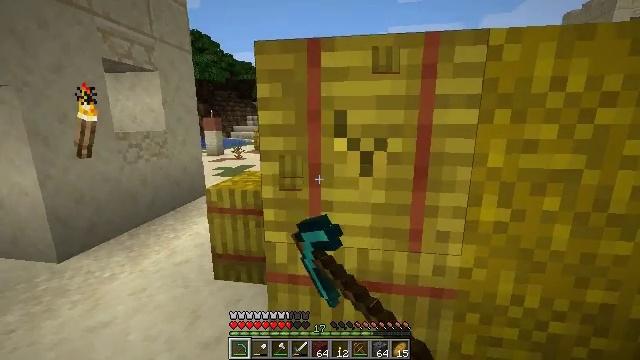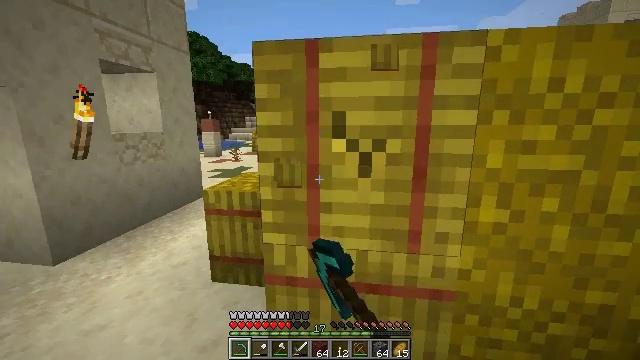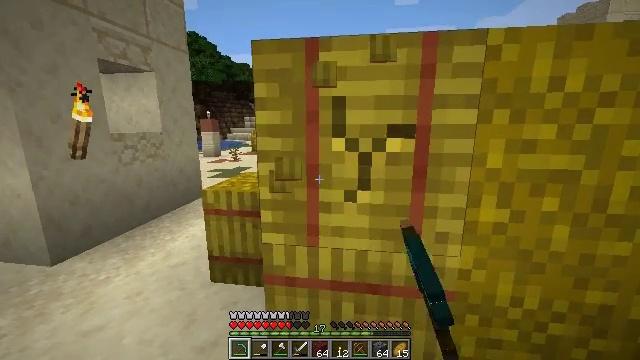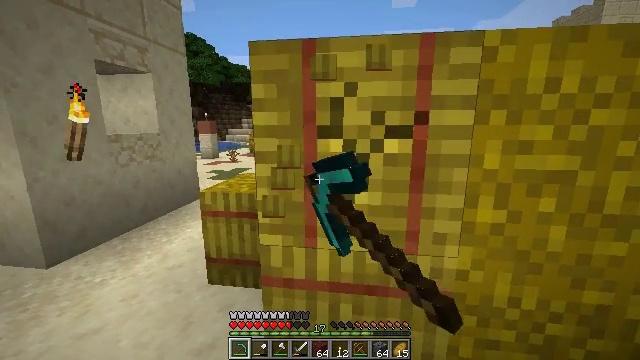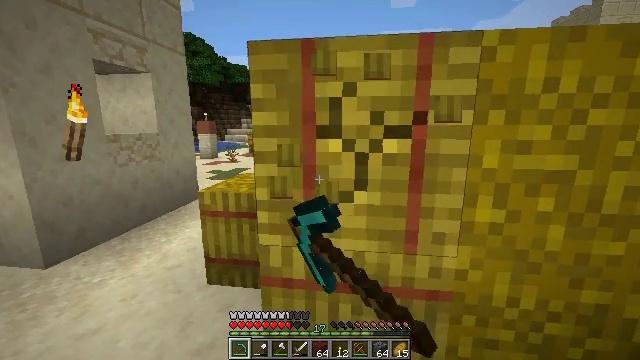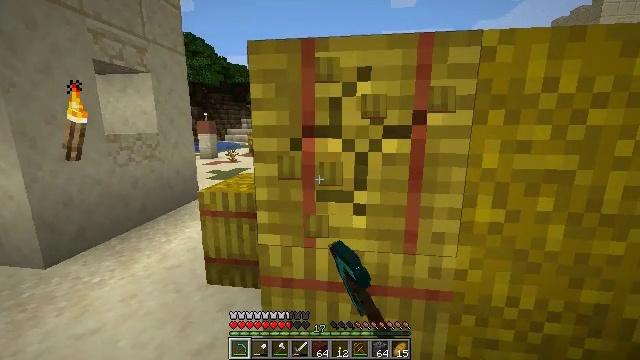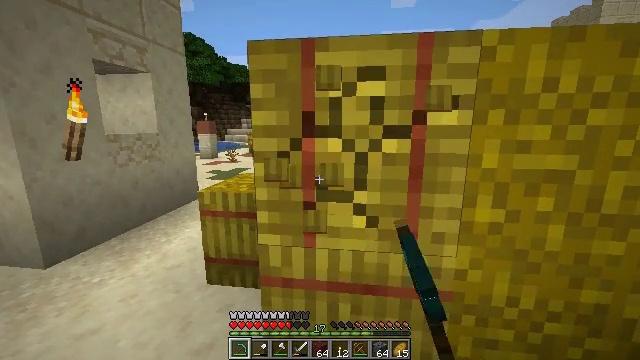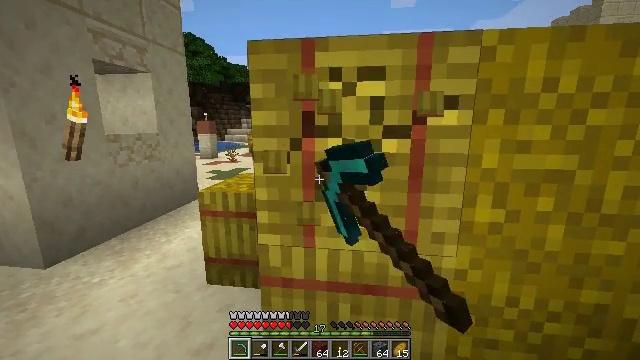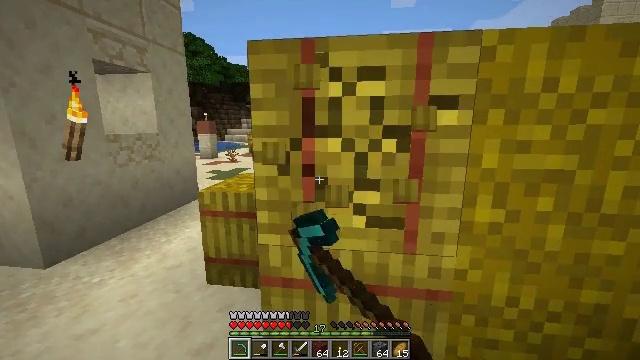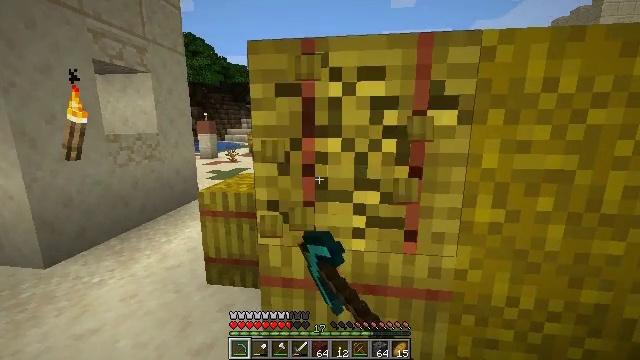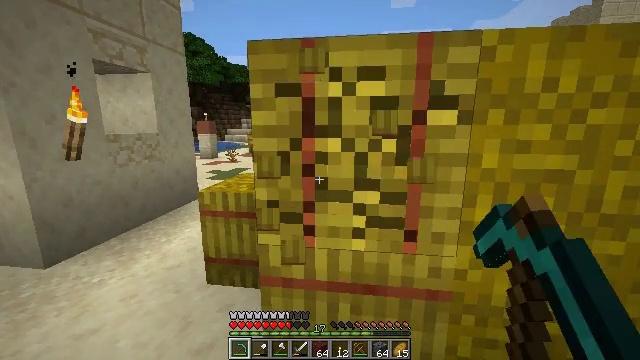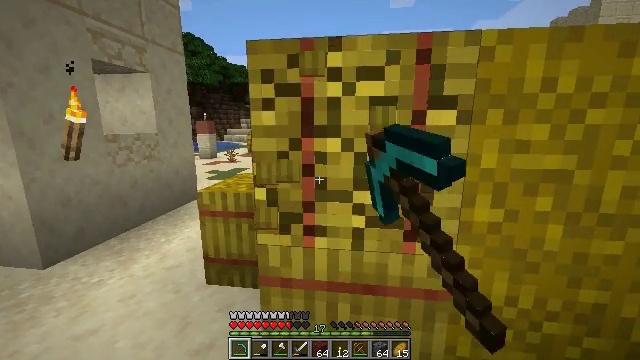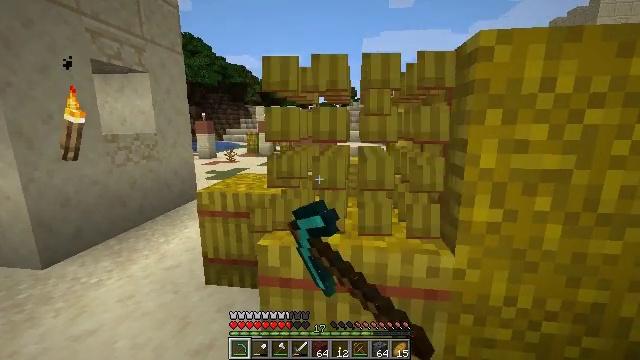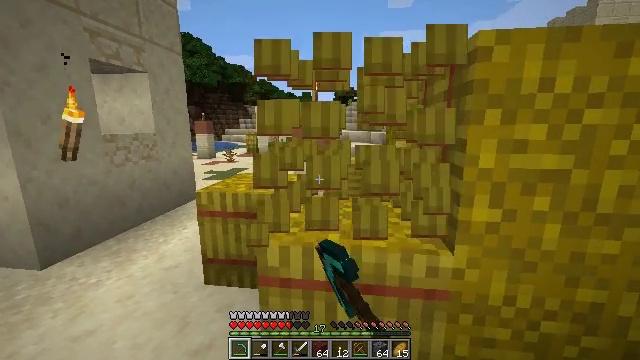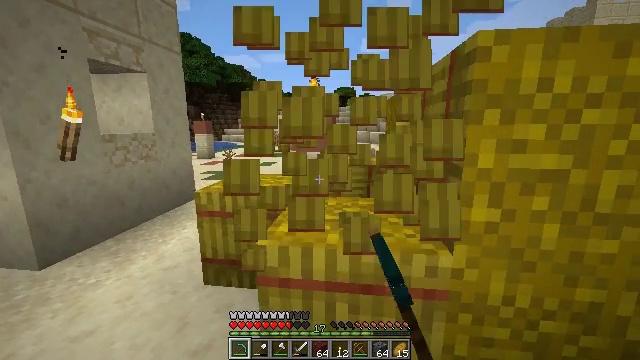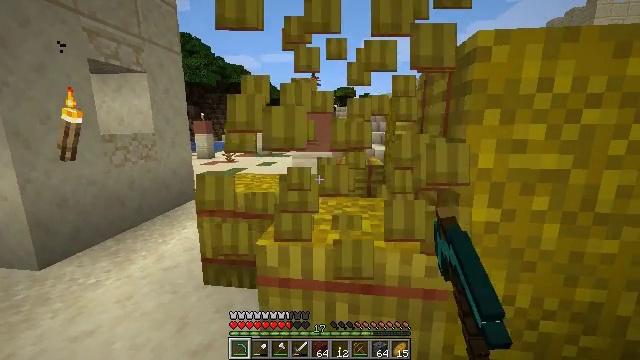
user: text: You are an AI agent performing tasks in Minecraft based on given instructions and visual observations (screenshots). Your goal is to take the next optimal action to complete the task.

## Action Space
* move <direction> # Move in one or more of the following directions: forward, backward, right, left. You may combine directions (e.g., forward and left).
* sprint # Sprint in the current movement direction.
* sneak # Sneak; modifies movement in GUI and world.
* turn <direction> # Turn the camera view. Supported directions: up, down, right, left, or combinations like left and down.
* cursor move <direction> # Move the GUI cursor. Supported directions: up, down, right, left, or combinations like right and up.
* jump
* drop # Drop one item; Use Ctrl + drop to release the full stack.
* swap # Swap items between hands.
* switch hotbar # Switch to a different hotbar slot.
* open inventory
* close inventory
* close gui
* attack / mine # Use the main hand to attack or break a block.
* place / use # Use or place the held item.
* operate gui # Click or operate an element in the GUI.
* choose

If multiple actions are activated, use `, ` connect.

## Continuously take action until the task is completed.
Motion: motion action
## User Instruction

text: Attack the hay block to get hay.
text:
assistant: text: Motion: attack / mine
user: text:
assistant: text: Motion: attack / mine
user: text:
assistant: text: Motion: attack / mine
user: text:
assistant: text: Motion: attack / mine
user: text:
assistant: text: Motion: attack / mine
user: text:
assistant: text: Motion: attack / mine
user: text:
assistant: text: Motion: attack / mine
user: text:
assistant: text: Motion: attack / mine
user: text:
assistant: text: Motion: attack / mine
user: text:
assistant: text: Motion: attack / mine
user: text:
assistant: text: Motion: attack / mine
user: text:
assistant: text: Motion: attack / mine
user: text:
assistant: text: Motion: attack / mine
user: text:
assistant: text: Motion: attack / mine
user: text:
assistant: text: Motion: attack / mine
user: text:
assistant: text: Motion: attack / mine
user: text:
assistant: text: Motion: attack / mine